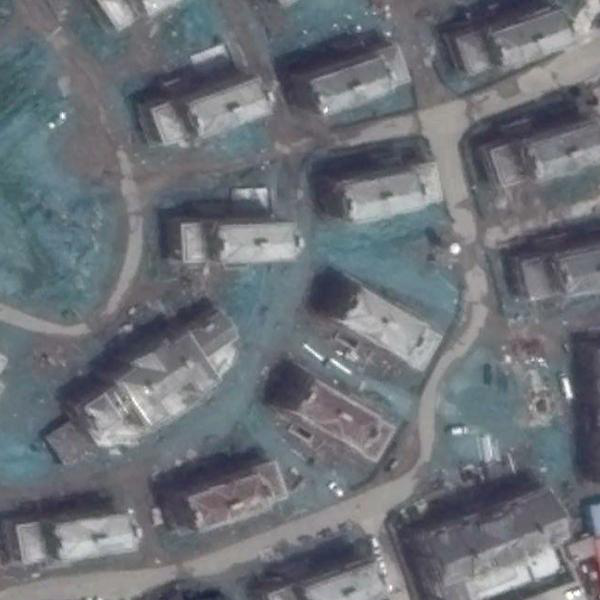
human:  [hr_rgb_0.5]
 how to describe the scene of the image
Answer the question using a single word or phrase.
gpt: medium residential